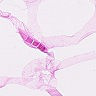
Metastatic tissue present: no